Interaction volume radius: 5 \u00c5
Interaction volume height: 20 \u00c5
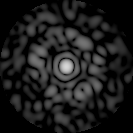
Disorder parameter: 0.8809